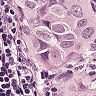
Metastatic tissue present: yes